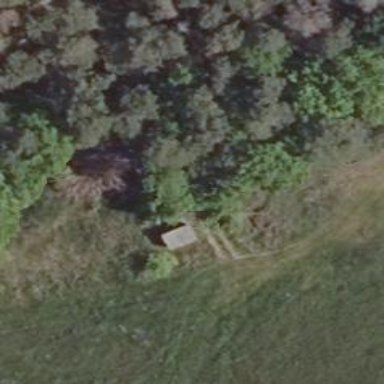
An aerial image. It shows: Hunting stand.